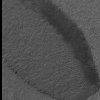
Atmospheric dust classification: not_dusty